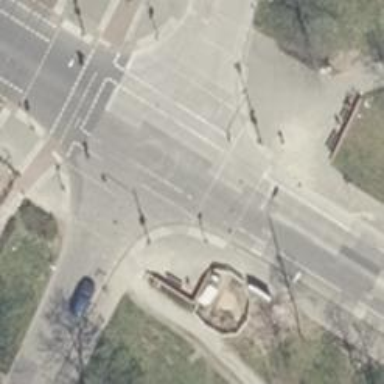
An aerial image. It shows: Road crossing with traffic signals.